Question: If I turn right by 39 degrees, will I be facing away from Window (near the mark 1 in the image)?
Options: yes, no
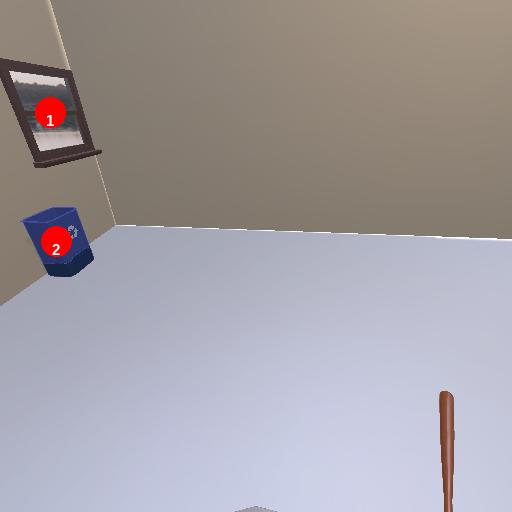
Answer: yes